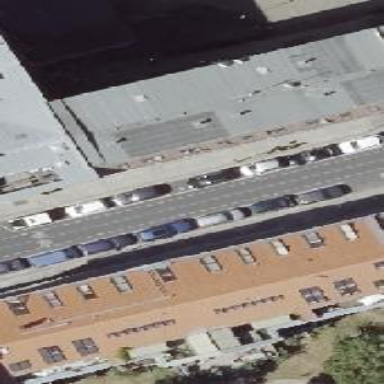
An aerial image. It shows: Parking lane with asphalt surface marked for organized parking.